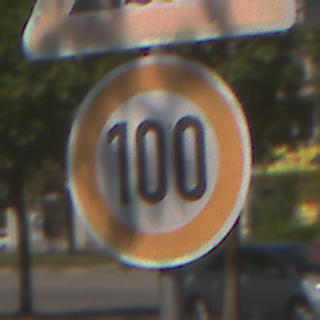
Verkehrszeichen: Geschwindigkeit100
Zusatzzeichen oben: Ufer
Umgebung: Outdoor, Urban
Tageszeit: Midday
Wetter: Clear
Licht: Natural
Jahreszeit: NotSpecified
Kontrast: HighContrast